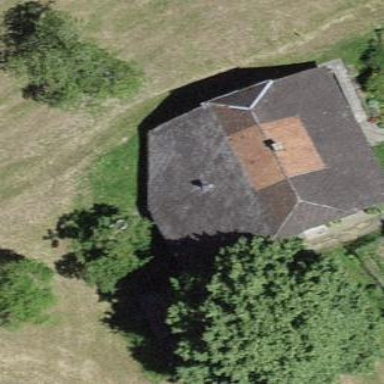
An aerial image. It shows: Farm building.